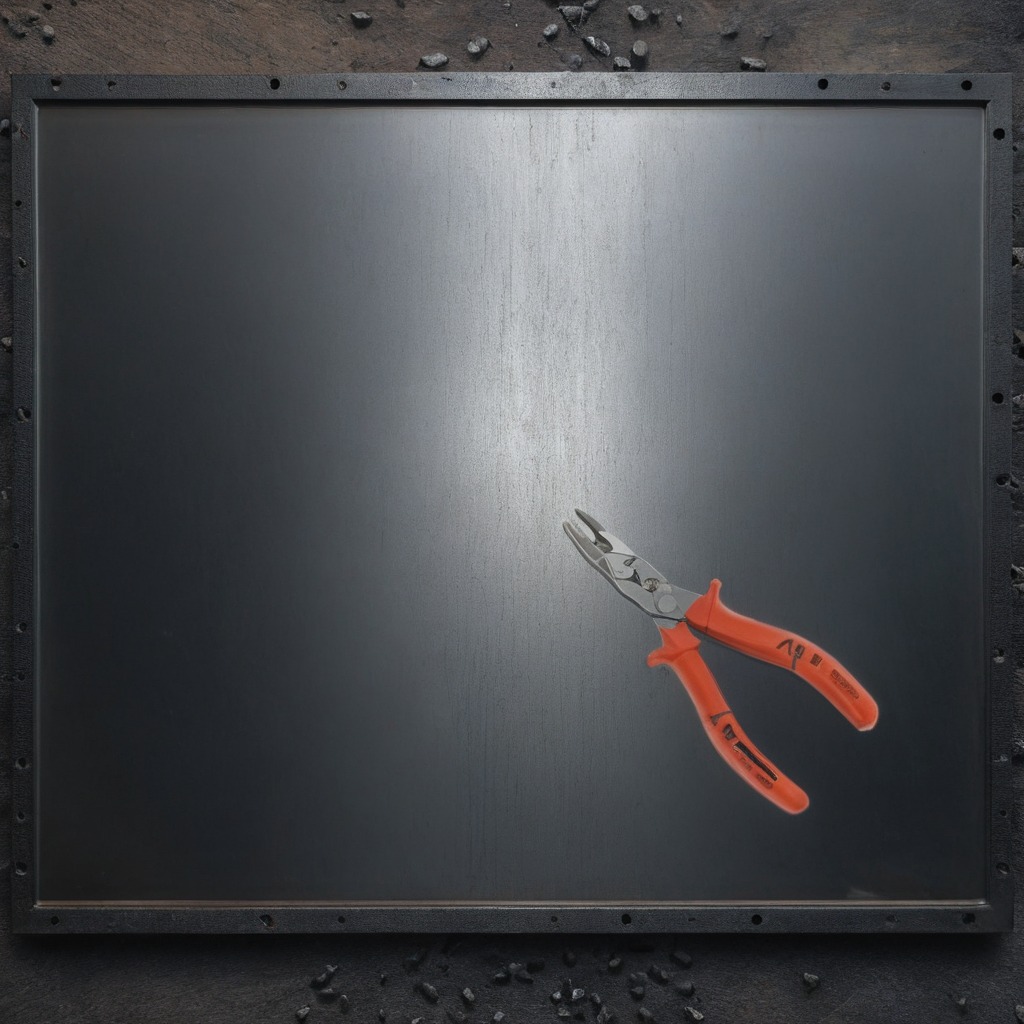
A plier lies on the cold steel table in a mining workshop.